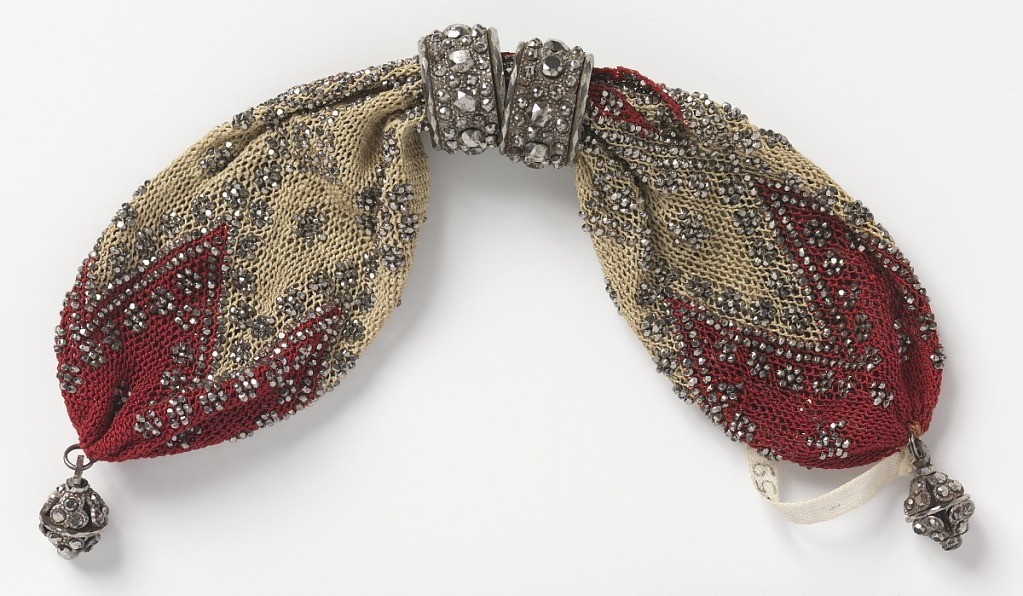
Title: Miser's purse
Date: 1810–30
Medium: silk, metal beads Technique: netting
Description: Silk net bag with red triangular pattern at each end, white silk in the middle. Ornamented with cut steel beads outlining the triangles and forming diamond-like designs on the mid portion. Two heavily cut rings control side opening; cut steel drops at either end.